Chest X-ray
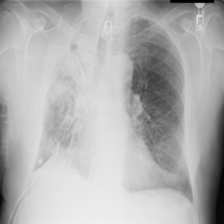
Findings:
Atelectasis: negative
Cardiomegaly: negative
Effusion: negative
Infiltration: negative
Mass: negative
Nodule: negative
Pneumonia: negative
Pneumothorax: negative
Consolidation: negative
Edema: negative
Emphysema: negative
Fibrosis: negative
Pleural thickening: negative
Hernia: negative